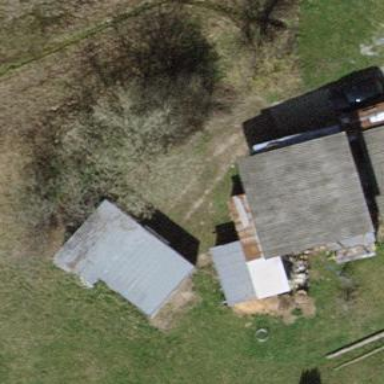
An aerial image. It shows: Shed.